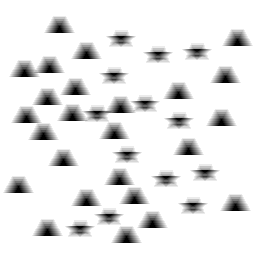
Squares: 0
Triangles: 25
Stars: 13
Total shapes: 38